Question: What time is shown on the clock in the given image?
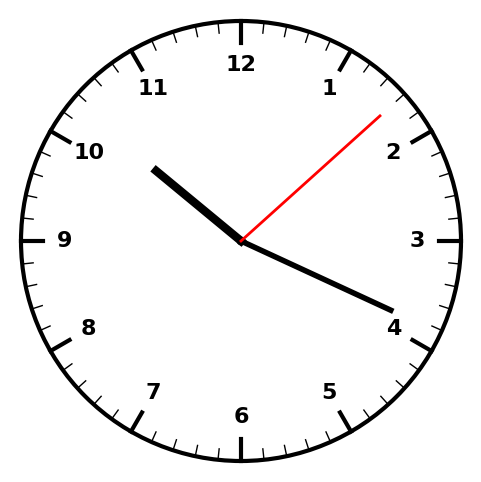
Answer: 10:19:08